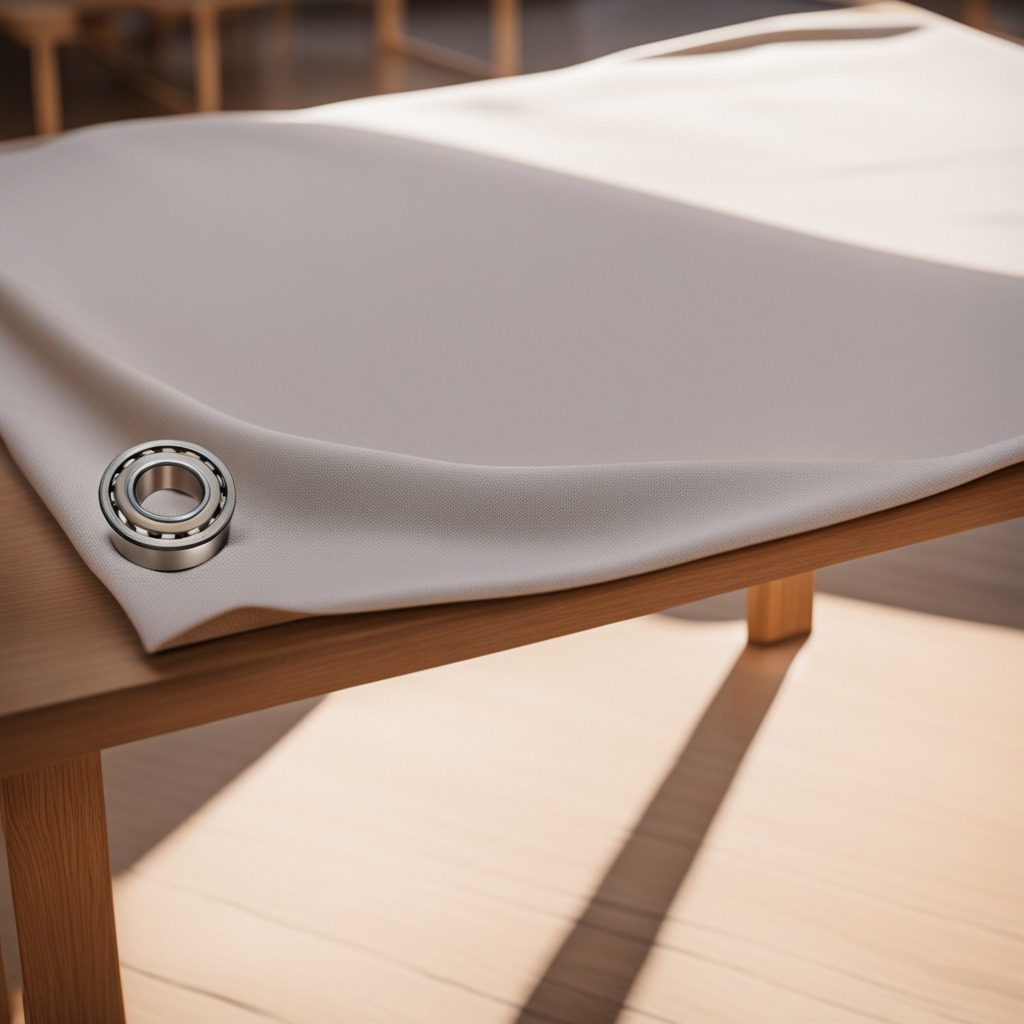
A metal ball bearing is lying on the wooden table in the outdoor workshop.